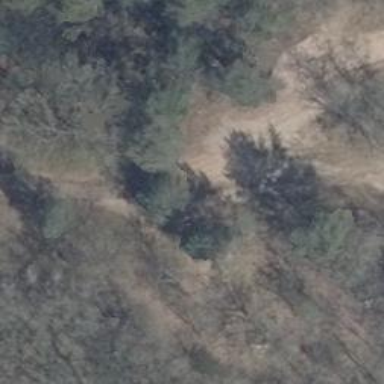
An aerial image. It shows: Sandy path.